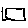
Label: square